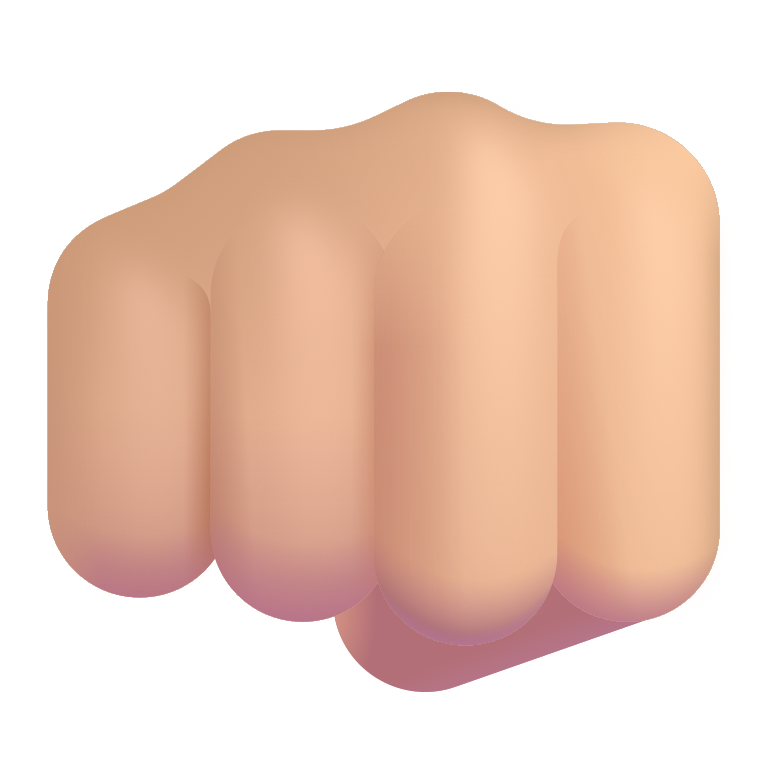
oncoming fist color  light